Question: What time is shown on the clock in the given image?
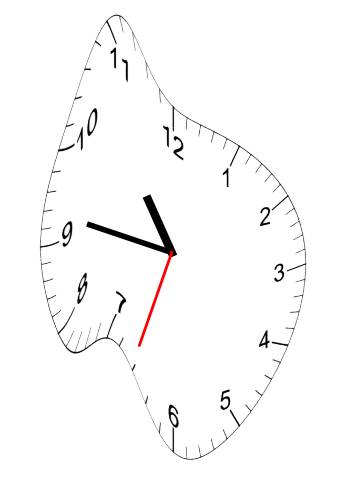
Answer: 10:46:33